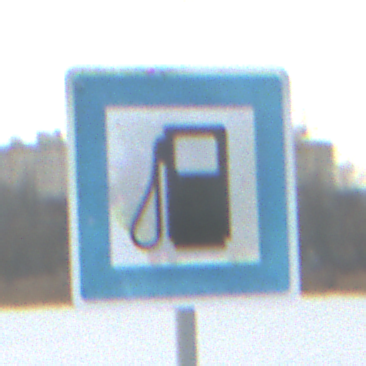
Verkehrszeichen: Tankstelle
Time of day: SunriseSunset
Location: Outdoor (Nature)
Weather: PartlyCloudy
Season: NotSpecified
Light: Natural